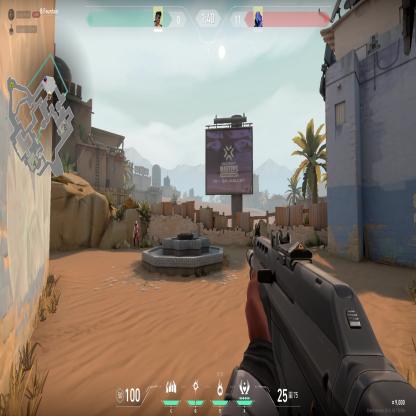
Label: enemy